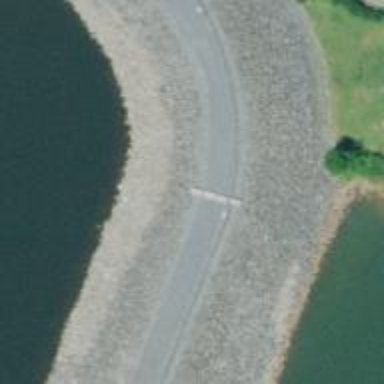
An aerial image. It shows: Service road with causeway.